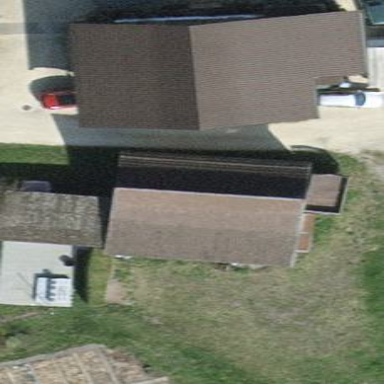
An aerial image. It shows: Building with tile roof.